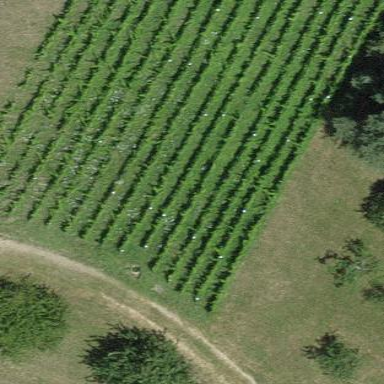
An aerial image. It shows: Beautiful vineyard in the countryside.